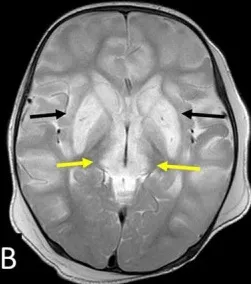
Axial T2-weighted . . , medial thalami (yellow arrows,. . , with diffuse cerebral gyral swelling (more marked in fronto-temporal lobes) and cystic changes in bilateral putamina.
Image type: radiology (mri)